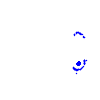
Particle: electron